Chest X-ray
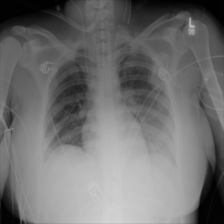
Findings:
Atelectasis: negative
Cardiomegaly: negative
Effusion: negative
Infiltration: negative
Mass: negative
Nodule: negative
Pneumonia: negative
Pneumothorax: negative
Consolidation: negative
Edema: negative
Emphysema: negative
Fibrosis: negative
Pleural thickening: negative
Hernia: negative